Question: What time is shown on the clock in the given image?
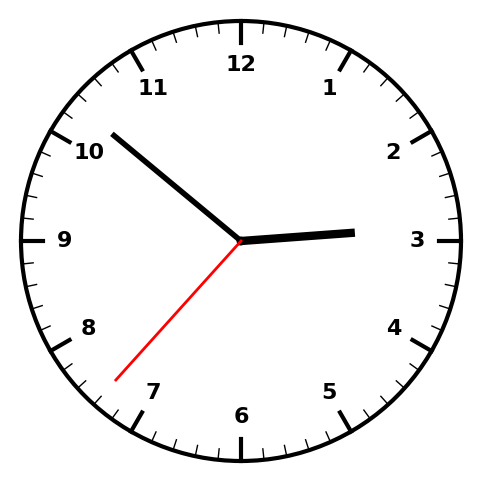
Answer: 02:51:37